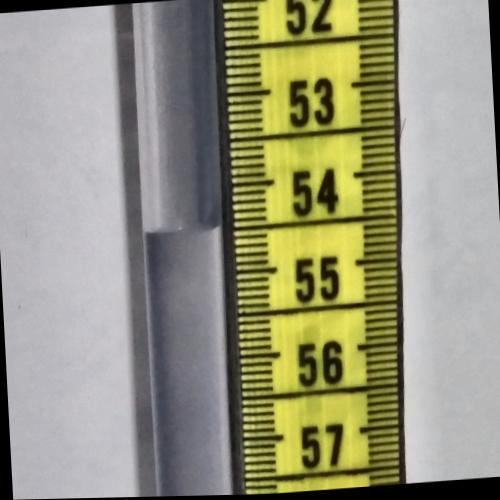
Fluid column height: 54.5 cm